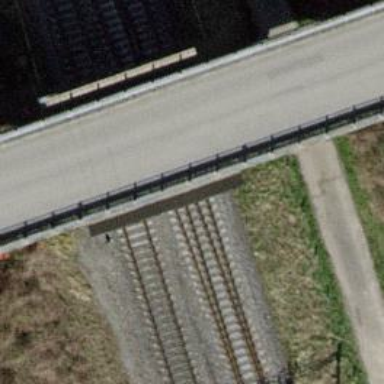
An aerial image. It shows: Siding railway track with electrified contact line.